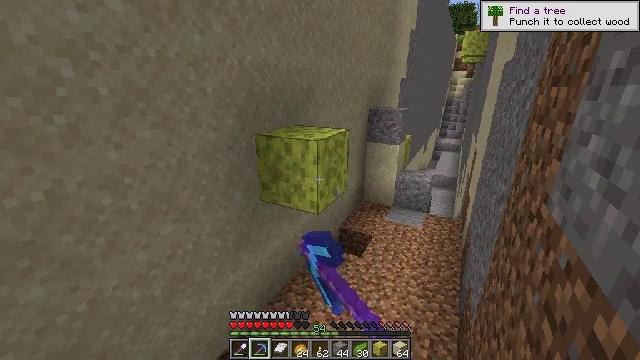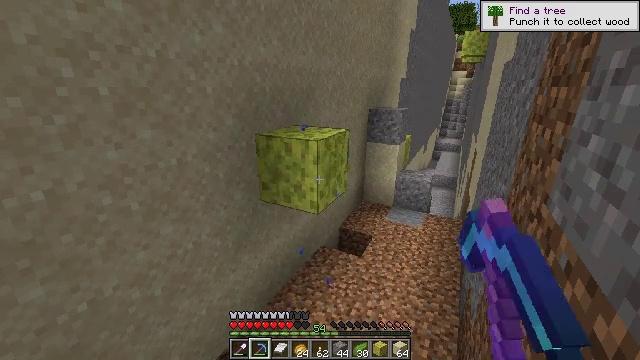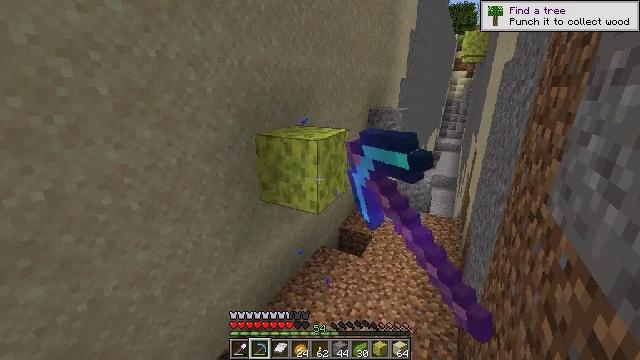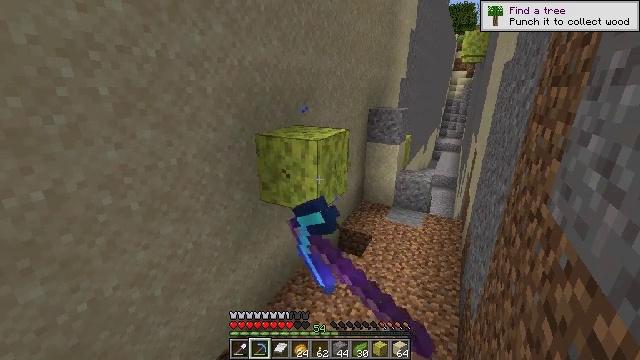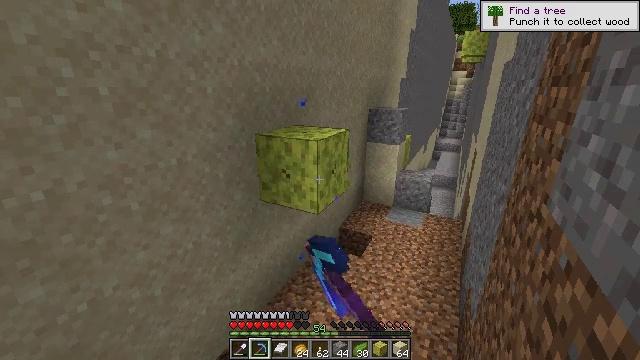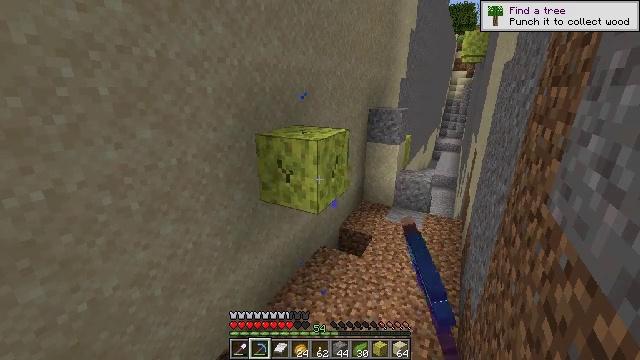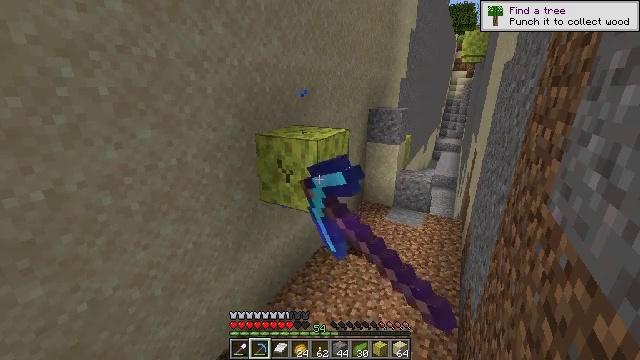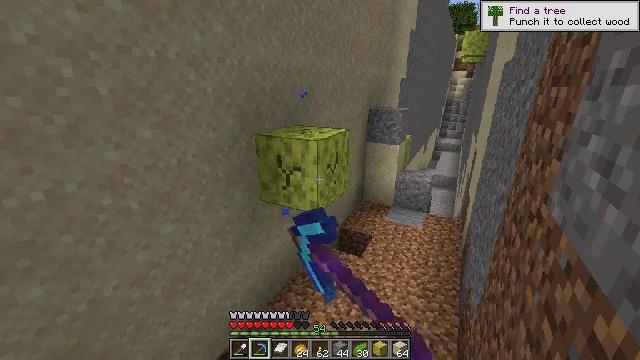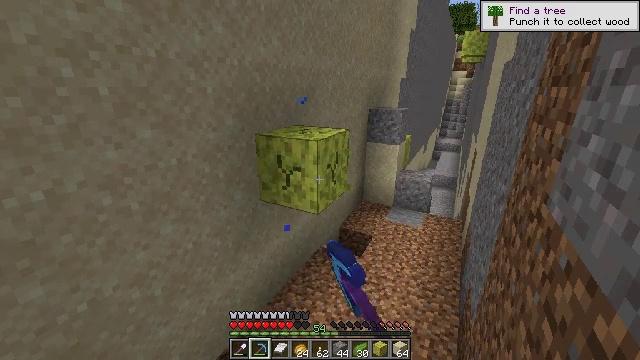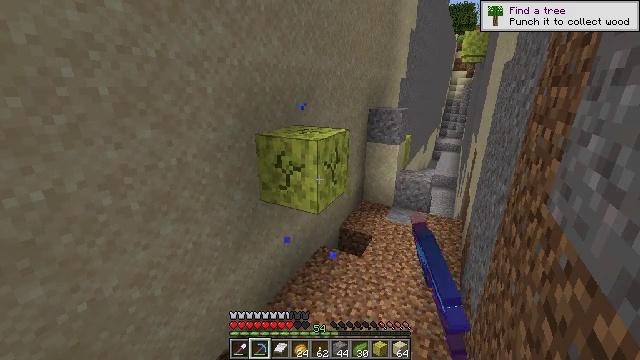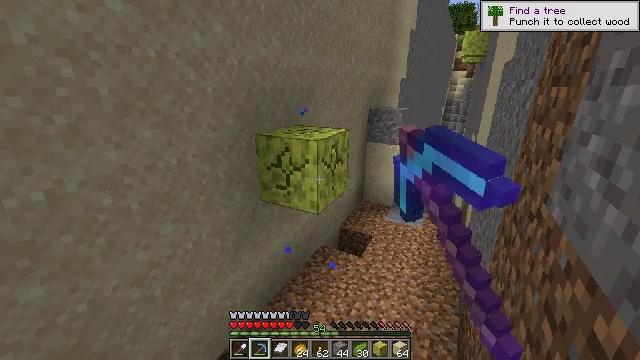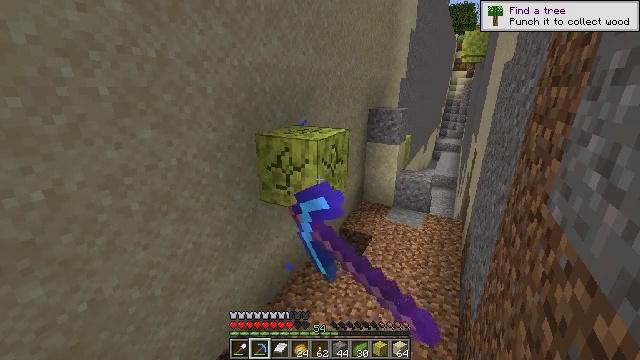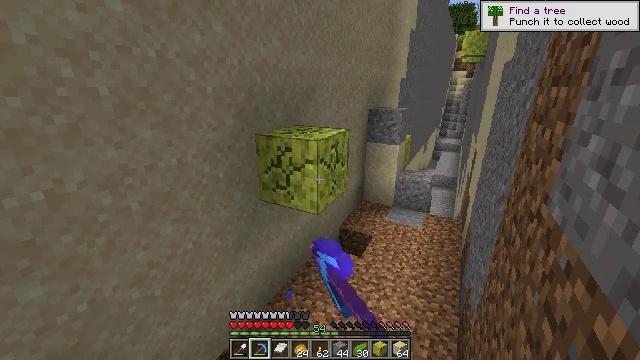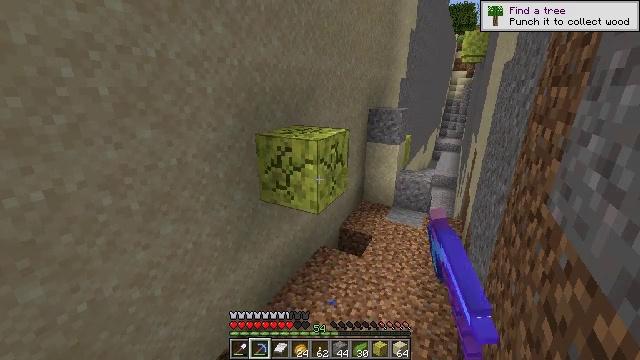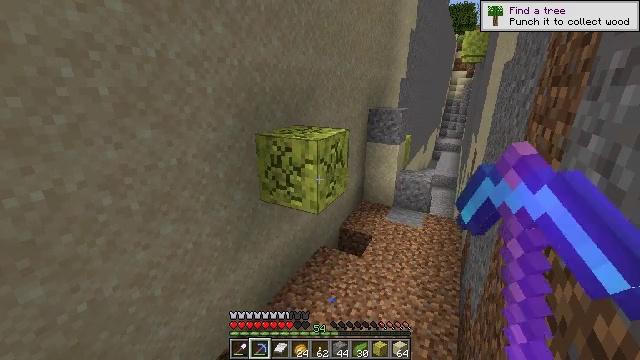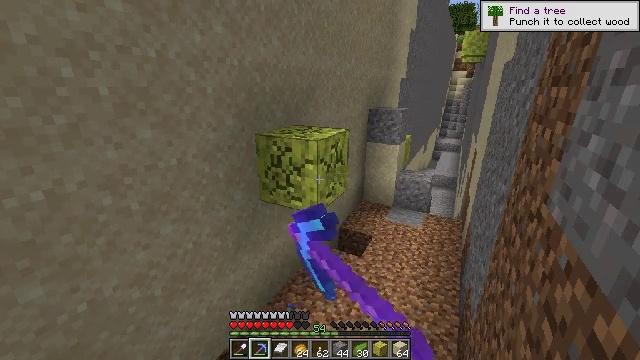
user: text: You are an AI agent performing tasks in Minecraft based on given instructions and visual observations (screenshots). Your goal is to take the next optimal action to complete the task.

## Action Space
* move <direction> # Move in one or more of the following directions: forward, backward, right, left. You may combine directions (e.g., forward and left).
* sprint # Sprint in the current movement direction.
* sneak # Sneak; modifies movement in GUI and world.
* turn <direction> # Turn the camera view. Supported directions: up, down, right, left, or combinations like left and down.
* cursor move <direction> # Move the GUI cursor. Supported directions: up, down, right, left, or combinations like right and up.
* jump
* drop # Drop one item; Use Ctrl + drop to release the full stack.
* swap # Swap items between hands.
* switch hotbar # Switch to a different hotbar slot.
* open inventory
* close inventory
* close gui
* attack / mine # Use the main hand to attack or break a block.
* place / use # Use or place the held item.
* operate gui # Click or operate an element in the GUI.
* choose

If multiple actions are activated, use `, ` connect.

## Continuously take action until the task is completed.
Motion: motion action
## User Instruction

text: Acquire a wet sponge from an ocean monument.
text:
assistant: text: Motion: attack / mine
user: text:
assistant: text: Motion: attack / mine
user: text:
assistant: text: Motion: attack / mine
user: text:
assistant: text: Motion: attack / mine
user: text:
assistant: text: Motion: attack / mine
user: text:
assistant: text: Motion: attack / mine
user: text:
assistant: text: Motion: attack / mine
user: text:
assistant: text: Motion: attack / mine
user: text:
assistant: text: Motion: attack / mine
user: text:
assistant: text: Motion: attack / mine
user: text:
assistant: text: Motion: attack / mine
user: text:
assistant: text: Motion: attack / mine
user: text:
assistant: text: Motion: attack / mine
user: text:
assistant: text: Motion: attack / mine
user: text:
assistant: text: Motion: attack / mine
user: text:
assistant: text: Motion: attack / mine
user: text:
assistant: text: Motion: attack / mine
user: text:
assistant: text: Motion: attack / mine
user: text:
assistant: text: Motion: attack / mine
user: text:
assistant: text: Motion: attack / mine
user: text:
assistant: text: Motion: attack / mine
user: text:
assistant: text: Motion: attack / mine
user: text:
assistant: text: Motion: attack / mine
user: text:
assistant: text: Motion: move forward
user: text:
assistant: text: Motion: move forward, turn down
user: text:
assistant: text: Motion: move forward, turn down
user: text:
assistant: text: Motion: move forward, turn left and down
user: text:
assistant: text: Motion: move forward, turn down, jump
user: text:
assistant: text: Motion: move forward, jump
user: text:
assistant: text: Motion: move forward, jump